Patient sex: M
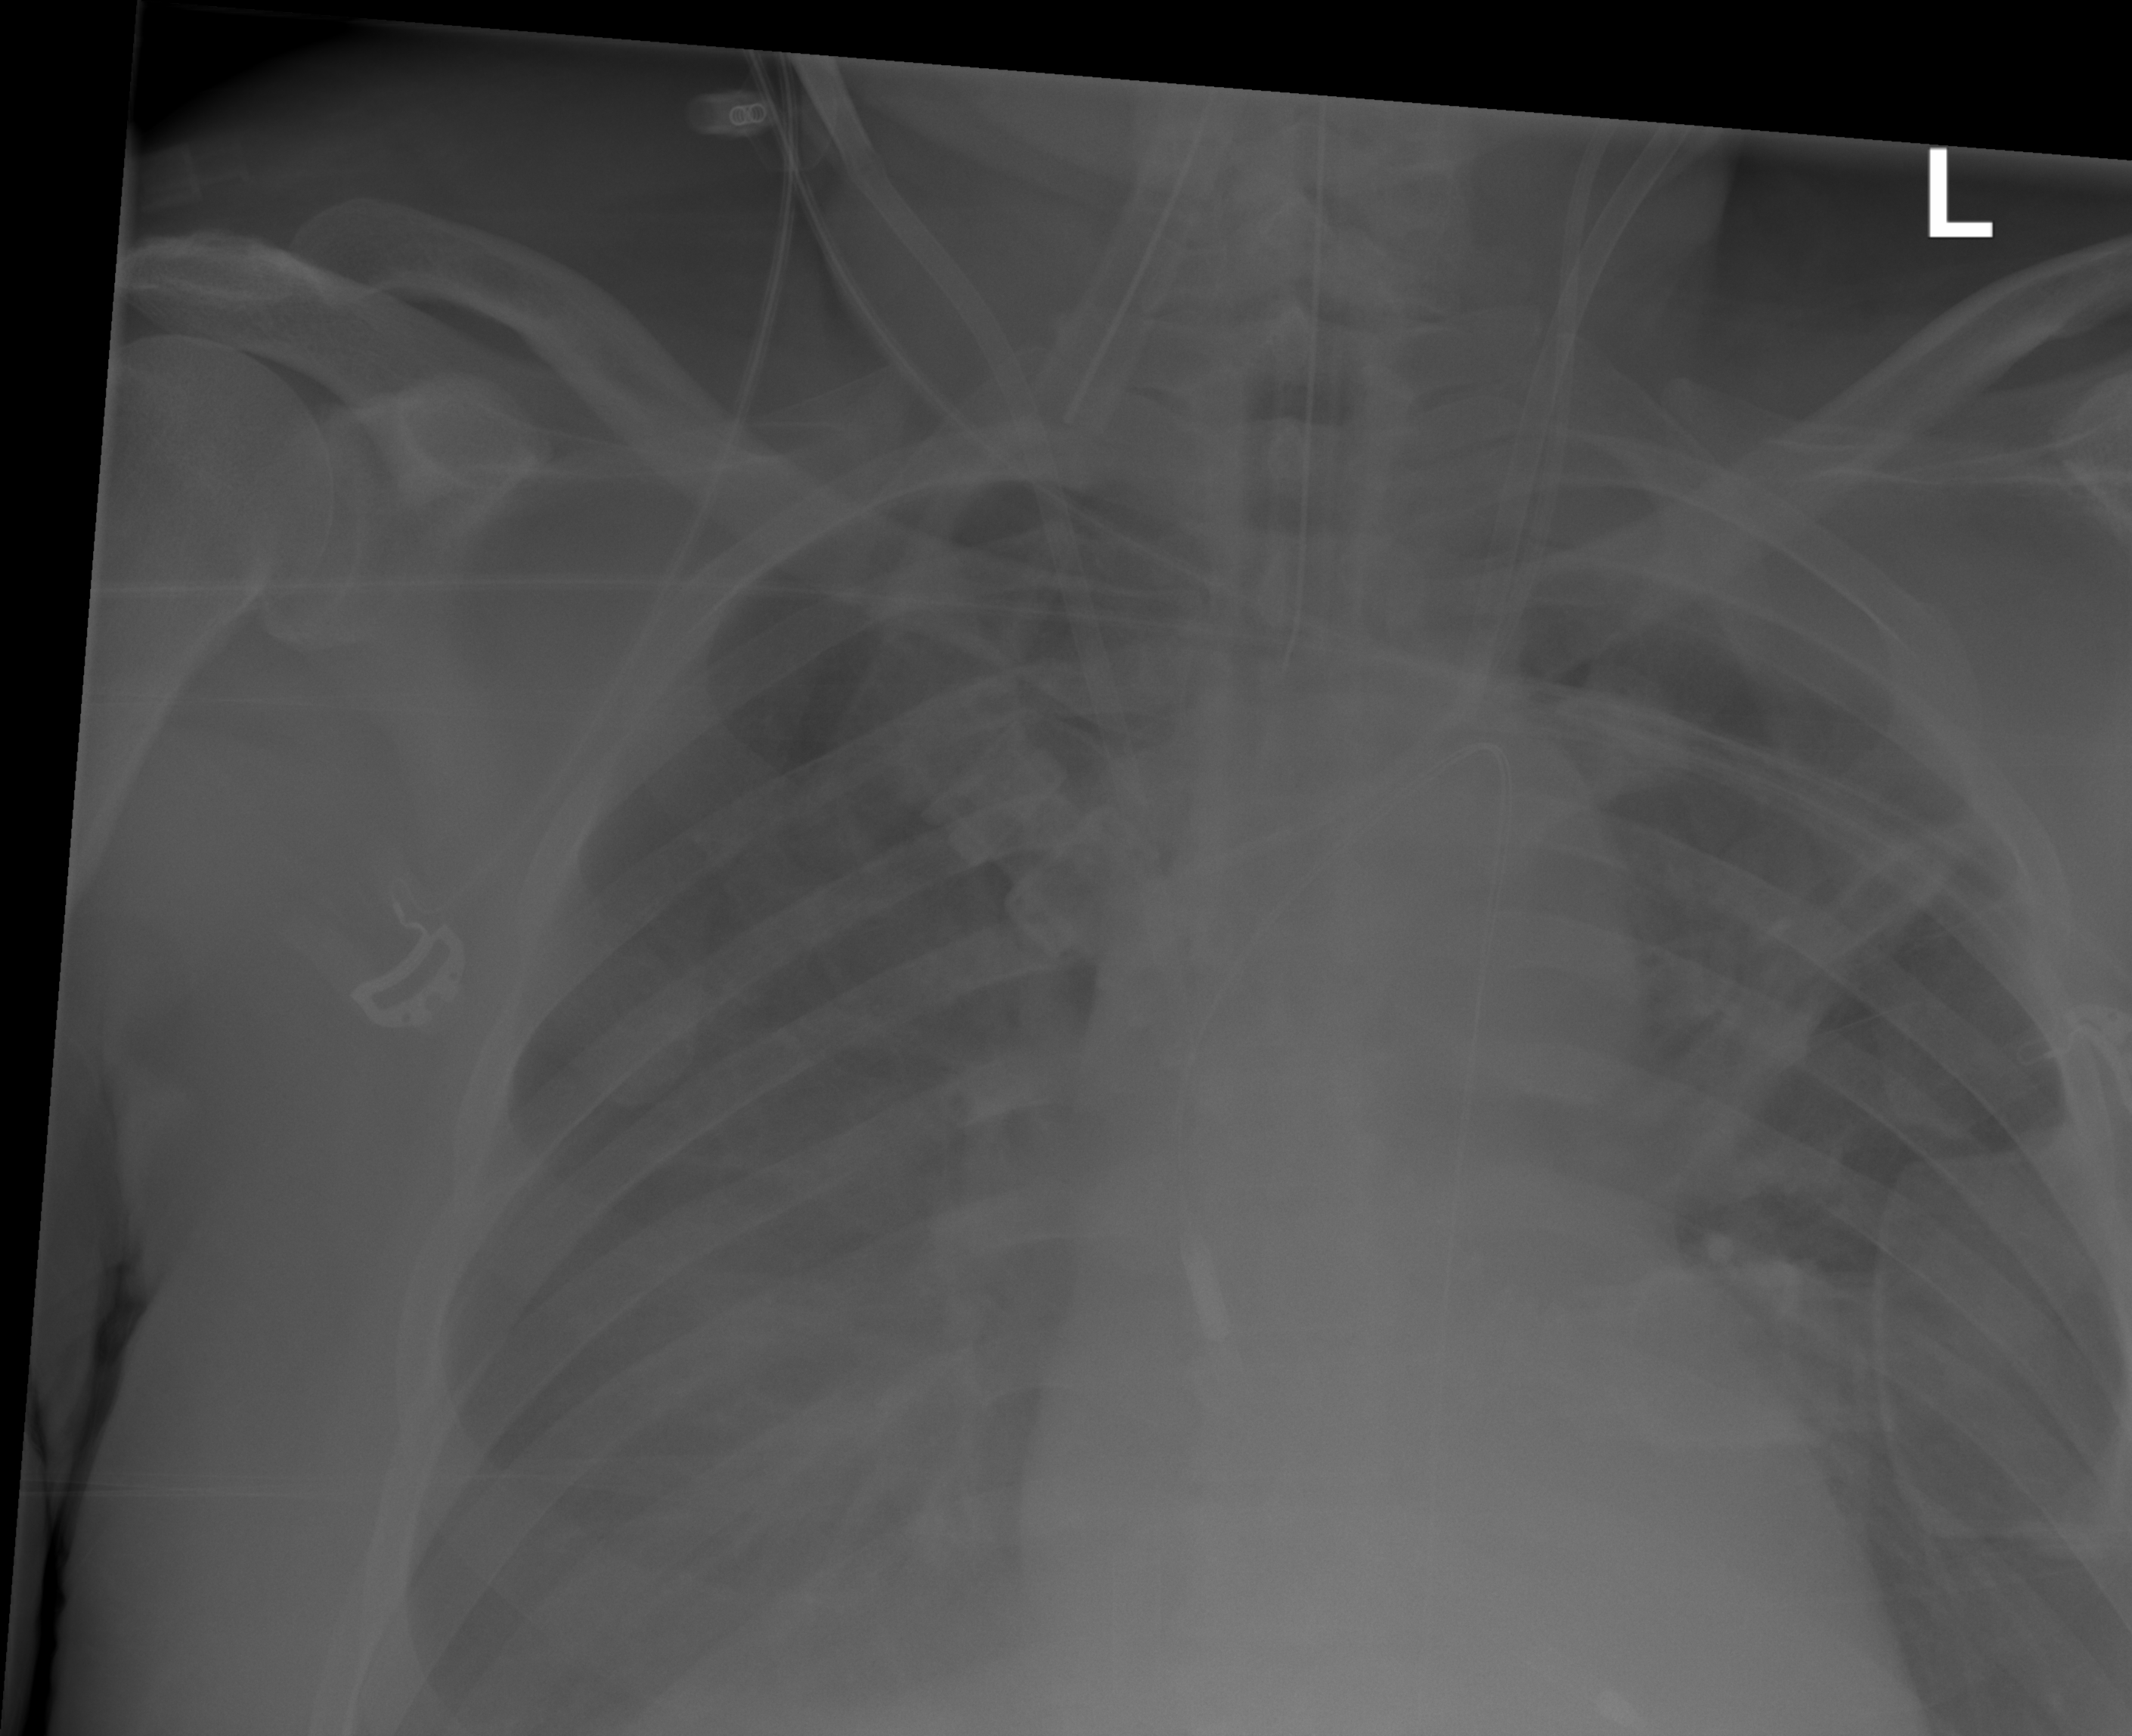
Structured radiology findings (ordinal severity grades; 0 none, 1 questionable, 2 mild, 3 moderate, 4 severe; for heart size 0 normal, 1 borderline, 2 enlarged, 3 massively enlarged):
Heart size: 1
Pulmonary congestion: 2
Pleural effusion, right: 2
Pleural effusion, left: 2
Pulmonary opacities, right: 0
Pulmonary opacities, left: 2
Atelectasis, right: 2
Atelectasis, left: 3